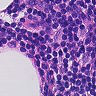
Metastatic tissue present: no